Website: lowes
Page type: billing-address
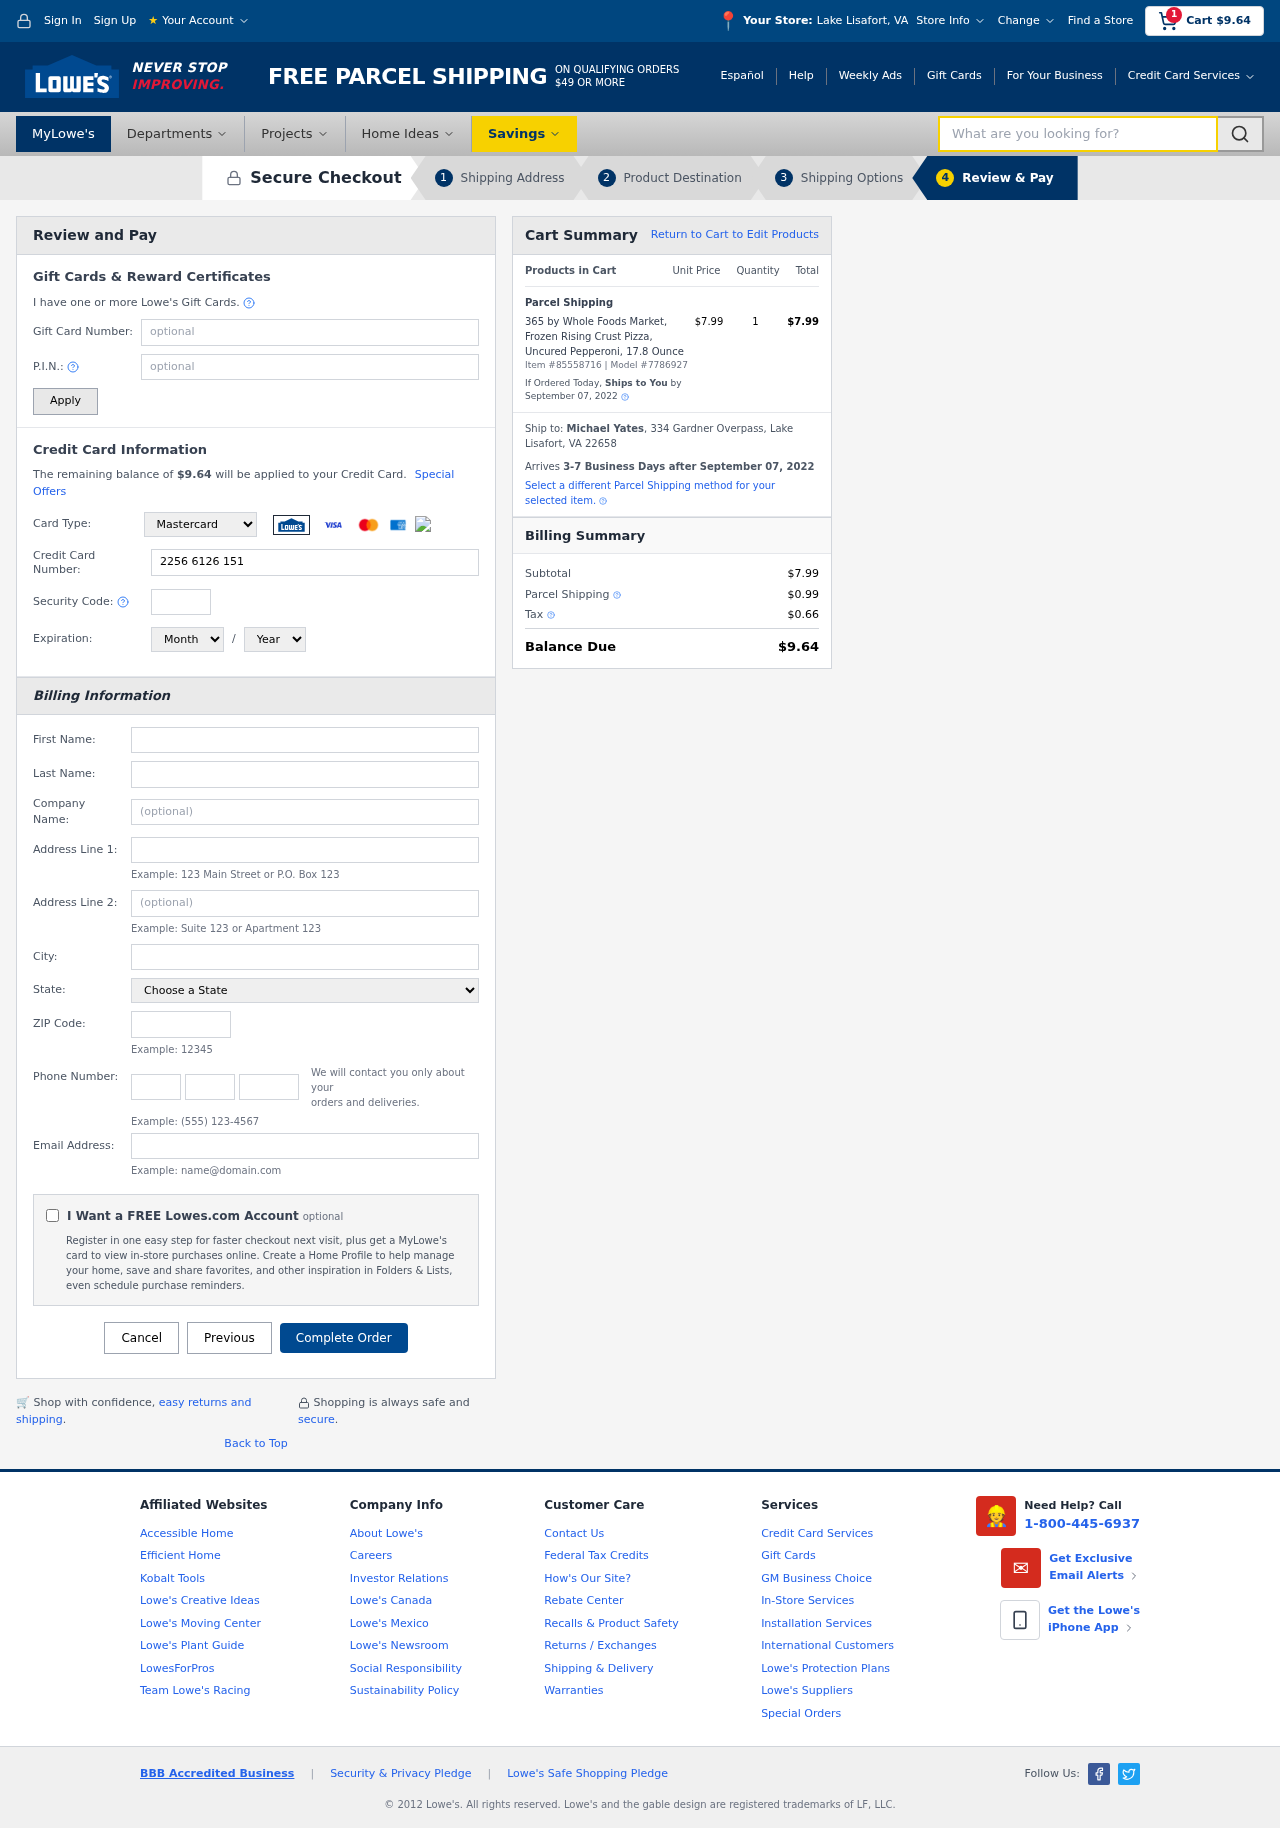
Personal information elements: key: PII_CARD_CVV
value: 831
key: PII_CARD_EXPIRY_MONTH
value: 01
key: PII_CARD_EXPIRY_YEAR
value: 30
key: PII_CARD_NUMBER
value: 2256 6126 1512 8195
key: PII_CARD_TYPE
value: Mastercard
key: PII_CITY
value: Lake Lisafort
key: PII_CITY_STATE
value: Lake Lisafort, VA
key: PII_EMAIL
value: myates@gmail.com
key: PII_FIRSTNAME
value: Michael
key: PII_FULLNAME
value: Michael Yates
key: PII_LASTNAME
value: Yates
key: PII_PHONE_AREA
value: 977
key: PII_PHONE_PREFIX
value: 848
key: PII_PHONE_SUFFIX
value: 9928
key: PII_POSTCODE
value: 22658
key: PII_STATE
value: Virginia
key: PII_STREET
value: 334 Gardner Overpass
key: PII_CITY_STATE_ZIP
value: Lake Lisafort, VA 22658
Product elements: key: PRODUCT1_NAME
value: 365 by Whole Foods Market, Frozen Rising Crust Pizza, Uncured Pepperoni, 17.8 Ounce
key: PRODUCT1_PRICE
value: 7.99
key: PRODUCT1_QUANTITY
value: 1
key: PRODUCT_ITEM_NUMBER
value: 85558716
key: PRODUCT_MODEL_NUMBER
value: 7786927
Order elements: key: ORDER_SUBTOTAL
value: $9.64
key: ORDER_TOTAL
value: $9.64
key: ORDER_SHIPPING_DATE
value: September 07, 2022
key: ORDER_SUBTOTAL
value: $7.99
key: ORDER_DELIVERY_DATE
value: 3-7 Business Days after September 07, 2022
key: ORDER_SHIPPING_DATE2
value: September 07, 2022
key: ORDER_SUBTOTAL2
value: $7.99
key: ORDER_SHIPPING_COST
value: $0.99
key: ORDER_TAX
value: $0.66
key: ORDER_TOTAL2
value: $9.64
Search elements: key: HEADER_SEARCH
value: What are you looking for?